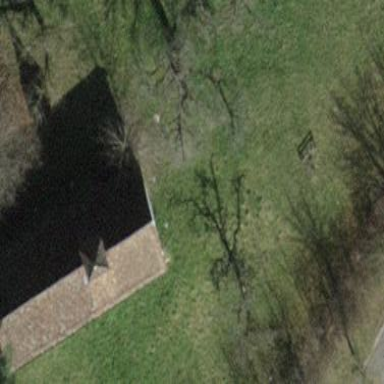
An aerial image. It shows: Chapel that serves as place of worship.